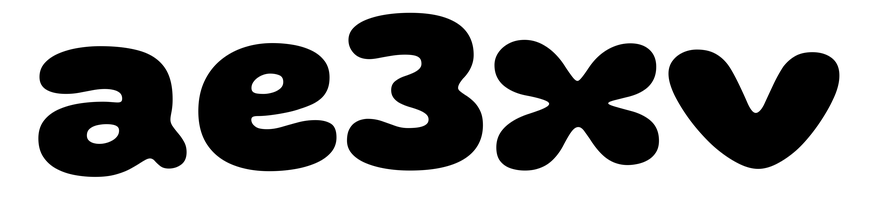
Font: Gluten_ExtraBold